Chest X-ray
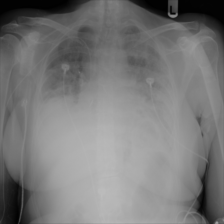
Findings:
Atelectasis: negative
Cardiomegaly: negative
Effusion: negative
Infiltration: positive
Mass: negative
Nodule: negative
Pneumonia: negative
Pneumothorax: negative
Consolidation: negative
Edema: negative
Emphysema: negative
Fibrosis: negative
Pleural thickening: negative
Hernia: negative